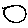
Label: circle